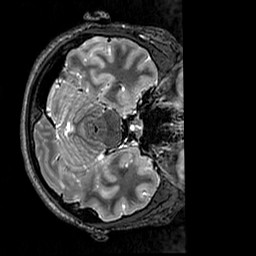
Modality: T2w
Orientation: axial
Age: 28
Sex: female
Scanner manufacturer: siemens
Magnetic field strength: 3 T
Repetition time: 3.2 s
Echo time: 0.728 s